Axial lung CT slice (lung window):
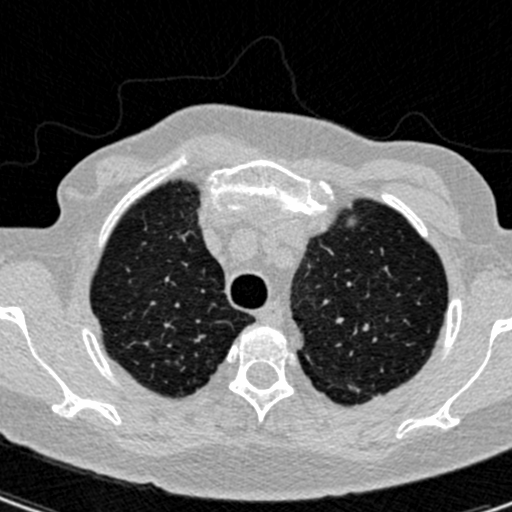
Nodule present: no